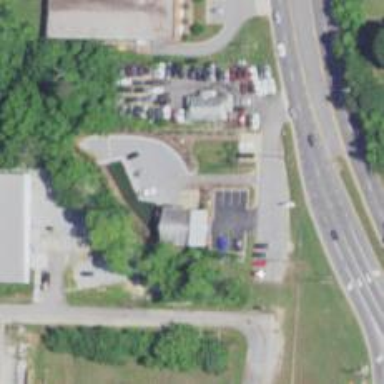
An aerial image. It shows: Veterinary facility.